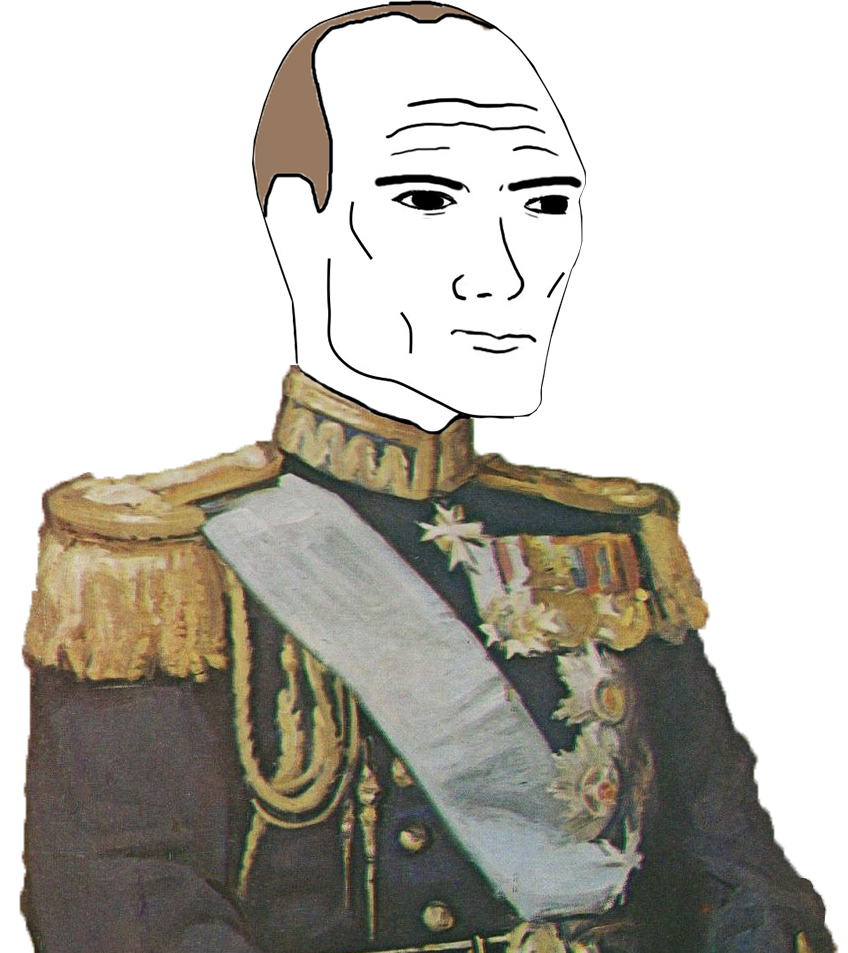
Label: 5_Handsome_Wojak